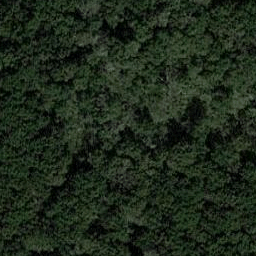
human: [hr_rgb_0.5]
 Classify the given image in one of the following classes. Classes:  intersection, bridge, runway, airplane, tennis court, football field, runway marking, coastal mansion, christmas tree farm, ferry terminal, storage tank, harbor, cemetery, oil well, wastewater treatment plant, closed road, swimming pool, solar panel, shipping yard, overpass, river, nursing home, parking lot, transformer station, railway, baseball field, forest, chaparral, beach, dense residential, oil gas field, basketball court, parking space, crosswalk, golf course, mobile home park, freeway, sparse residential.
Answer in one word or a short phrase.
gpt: forest